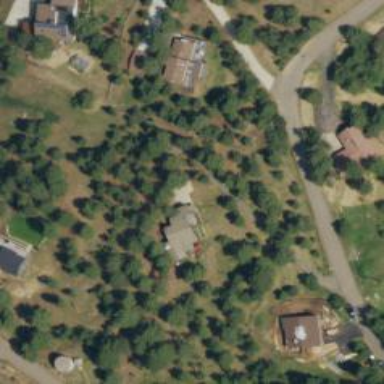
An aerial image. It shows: Driveway.